Question: I have a data flow task that is followed by three tasks in the SSIS 2012 package control flow. Part of the data flow is a RowCount transform that sets User::RowCount to the number of rows passed from the data source to the target. After exiting the data flow there are three tasks:
1. An email task - this task runs if Success and User::RowCount>$Project::RowCount_Threshold. This task runs and I get an email (Threshold is set to 1 for testing so I always get an email).
2. A second email task - this task only runs if a secondary task within the data flow detects rows with a value that exceeds a different threshold. If the count of "Issues" (another user variable) exceeds $Project:Issue_Threshold then I get an email. So the condition for executing this task is Success plus the comparison of Issue_Count to Issue_THreshold. This doesn't run and shouldn't since I've set the threshold high right now.
3. The final task takes the User::RowCount and inserts it into a Log Table via an Execute SQL Task with a simple parameterized SQL INSERT. This task runs based only on Success so it should run every time.
My problem is that when I run the package the data flow runs, User::RowCount is set to the number of rows inserted in the target but when the data flow completes only the first task runs. I get the email with the # of rows inserted. The second task shouldn't run based on conditions and it doesn't. The third task should always run but never does. I get no messages, it just doesn't run.
These tasks are configured as parallel tasks following the data flow task.
I've tried everything but haven't been able to figure out why task #3 isn't running. Any ideas?
Picture of the data flow and following tasks:

The Log Record Count task is the Execute SQL task that isn't running.
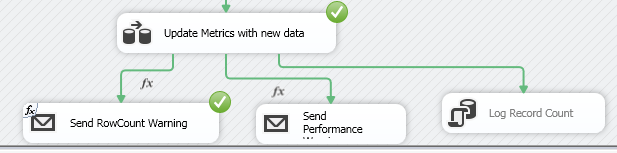
Answer: I'll add this as the answer:
it looks like 'log record count' is disabled. See how it's a little grey
I have to tell you that it is not just your monitor, it's really hard to see the difference. The SSIS team did a great job improving the debug icons for usability, but this disabled thing needs to be much more obvious. Put in a connect for it and I'll vote.
m